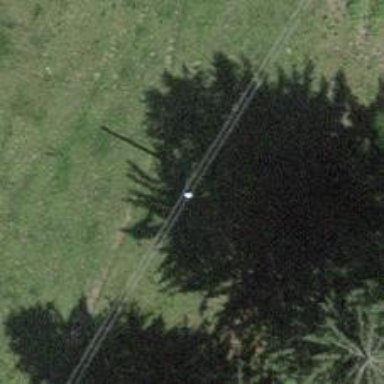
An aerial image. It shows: Utility pole as the man-made structure.